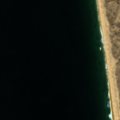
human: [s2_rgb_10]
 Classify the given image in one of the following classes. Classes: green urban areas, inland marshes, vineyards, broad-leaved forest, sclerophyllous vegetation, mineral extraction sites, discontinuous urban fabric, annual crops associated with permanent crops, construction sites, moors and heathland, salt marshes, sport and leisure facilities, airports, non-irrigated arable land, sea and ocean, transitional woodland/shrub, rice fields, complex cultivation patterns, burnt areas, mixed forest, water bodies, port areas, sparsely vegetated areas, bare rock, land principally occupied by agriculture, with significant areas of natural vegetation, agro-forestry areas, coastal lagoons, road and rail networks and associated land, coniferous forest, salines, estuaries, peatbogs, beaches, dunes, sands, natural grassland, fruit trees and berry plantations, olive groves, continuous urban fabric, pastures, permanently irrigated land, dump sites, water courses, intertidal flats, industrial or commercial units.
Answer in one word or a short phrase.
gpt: beaches, dunes, sands, sea and ocean